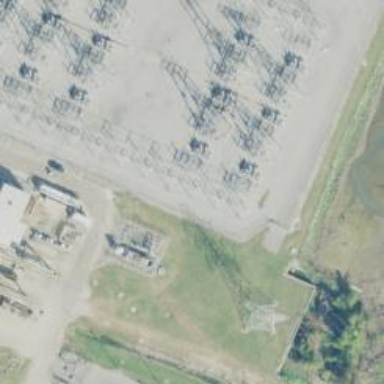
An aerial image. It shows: Switch for power supply.